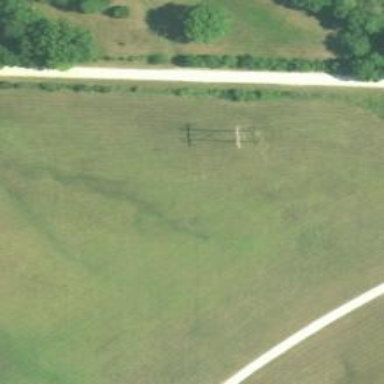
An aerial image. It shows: H-frame power tower with distinctive design.